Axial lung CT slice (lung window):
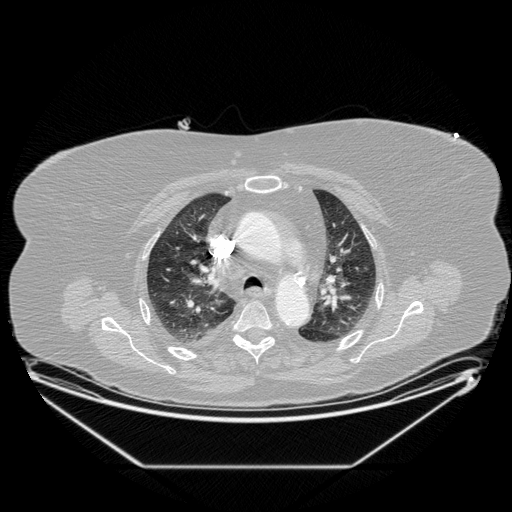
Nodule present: no